六年级 · 计数
 (18 分) 根据淘气家 1-6 月天然气用量条形统计图回答问题。

淘气家 1～6 月天然气用量统计图

(1) 淘气家上半年用气总量是多少立方米?（6 分）

(2) 1〜6 月各月用气量分占上半年用气总量的百分之几? (6 分)

(3)将统计表和扇形统计图补充完整。（6 分）

| 月份 | 1 | 2 | 3 | 4 | 5 | 6 |
| :--- | :--- | :--- | :--- | :--- | :--- | :--- |
| 占上半年用气总量的百分比 |  |  |  |  |  |  |

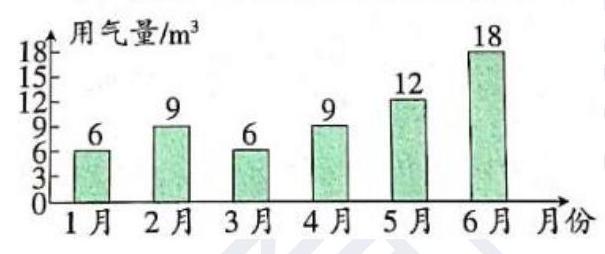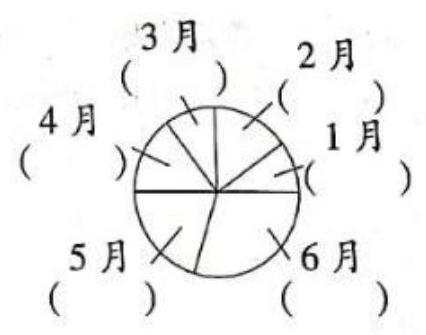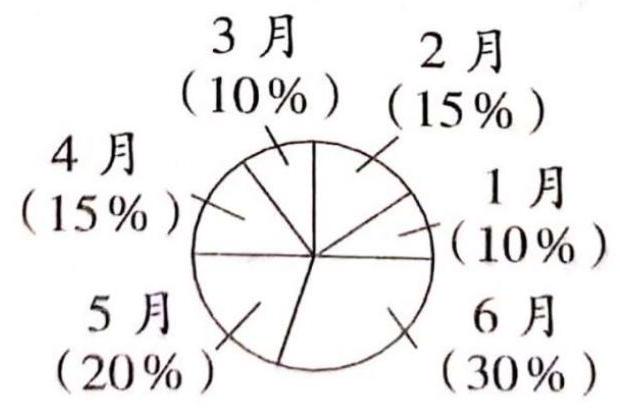
答案: (1) $6+9+6+9+12+18=60\left(\mathrm{~m}^{3}\right)$

淘气家上半年用气总量是 $60 \mathrm{~m}^{3}$ 。

(2) 1 月、 3 月: $6 \div 60=0.1=10 \%$

2 月、 4 月: $9 \div 60=0.15=15 \%$

5 月: $12 \div 60=0.2=20 \% \quad 6$ 月: $18 \div 60=0.3=30 \%$

答: $1 \sim 6$ 月各月用气量分别占上半年用气总量的 $10 \%$,
$15 \%, 10 \%, 15 \%, 20 \%, 30 \%$ 。

(3) $10 \% \quad 15 \% \quad 10 \% \quad 15 \% \quad 20 \% \quad 30 \%$